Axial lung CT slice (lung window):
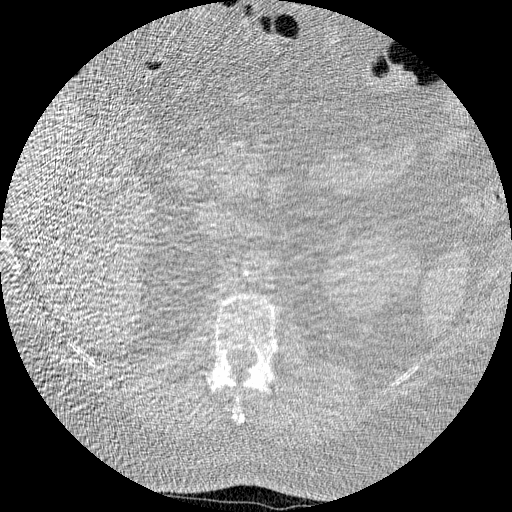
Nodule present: no